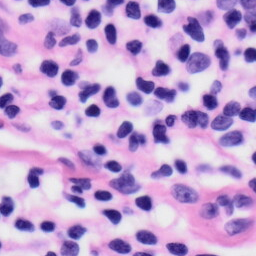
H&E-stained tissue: Skin